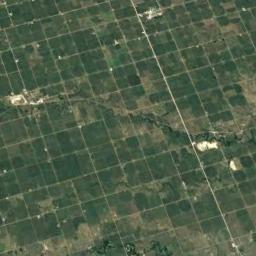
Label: circular_farmland